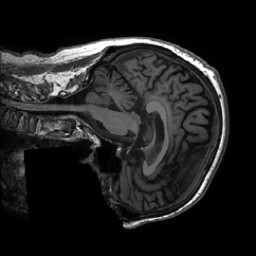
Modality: T1w
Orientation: sagittal
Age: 72
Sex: male
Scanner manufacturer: ge
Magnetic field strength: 3 T
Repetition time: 0.007348 s
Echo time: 0.003036 s